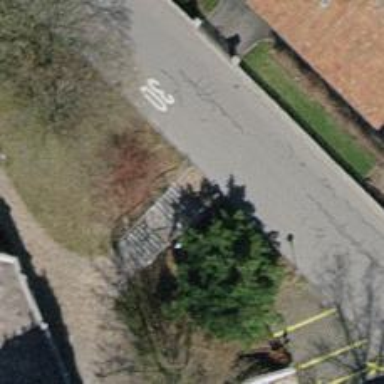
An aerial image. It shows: Footway with sett surface.